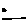
Label: moon